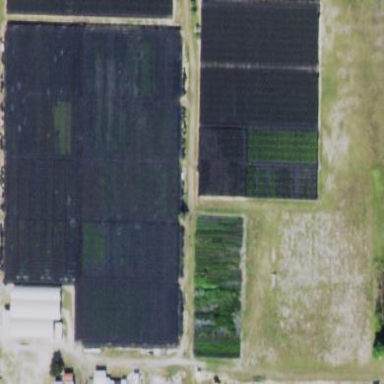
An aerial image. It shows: Plant nursery cultivating trees.